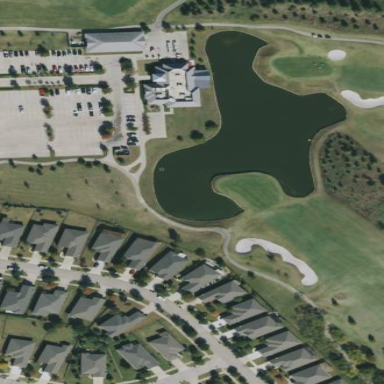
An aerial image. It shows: Water hazard in golf course. The hazard is natural water feature.